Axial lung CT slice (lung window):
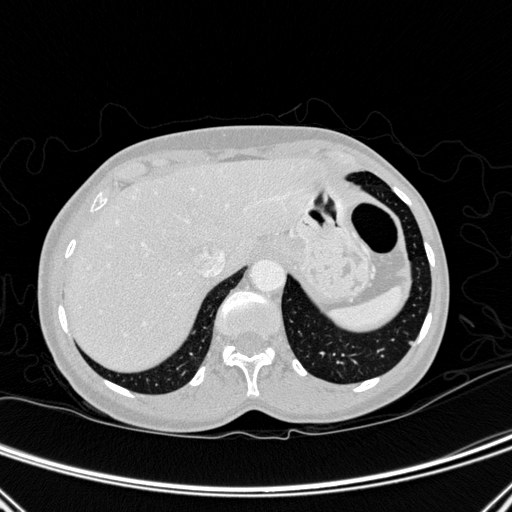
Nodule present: yes
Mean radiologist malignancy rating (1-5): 1